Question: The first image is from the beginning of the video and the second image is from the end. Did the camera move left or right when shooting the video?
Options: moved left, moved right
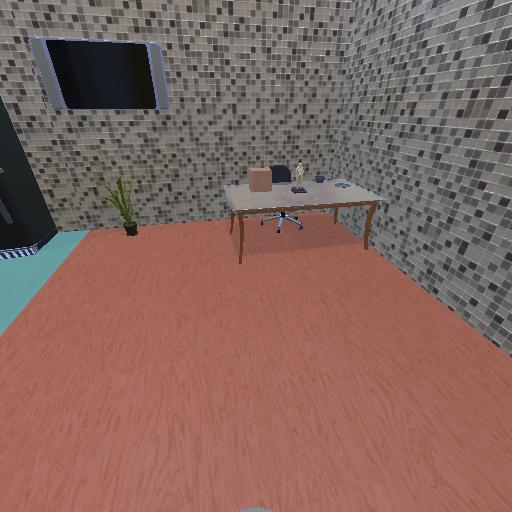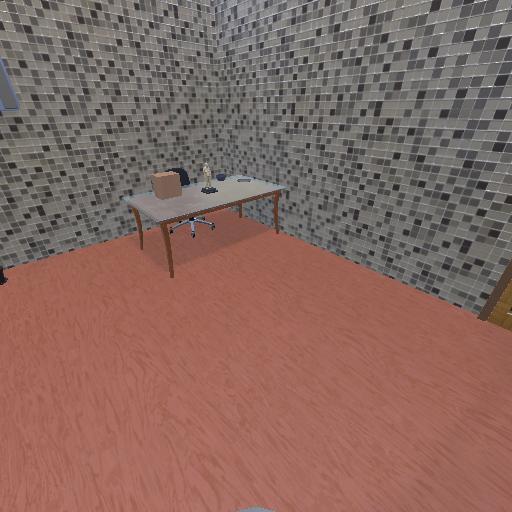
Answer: moved left